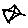
Label: star